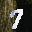
Label: 7